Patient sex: M
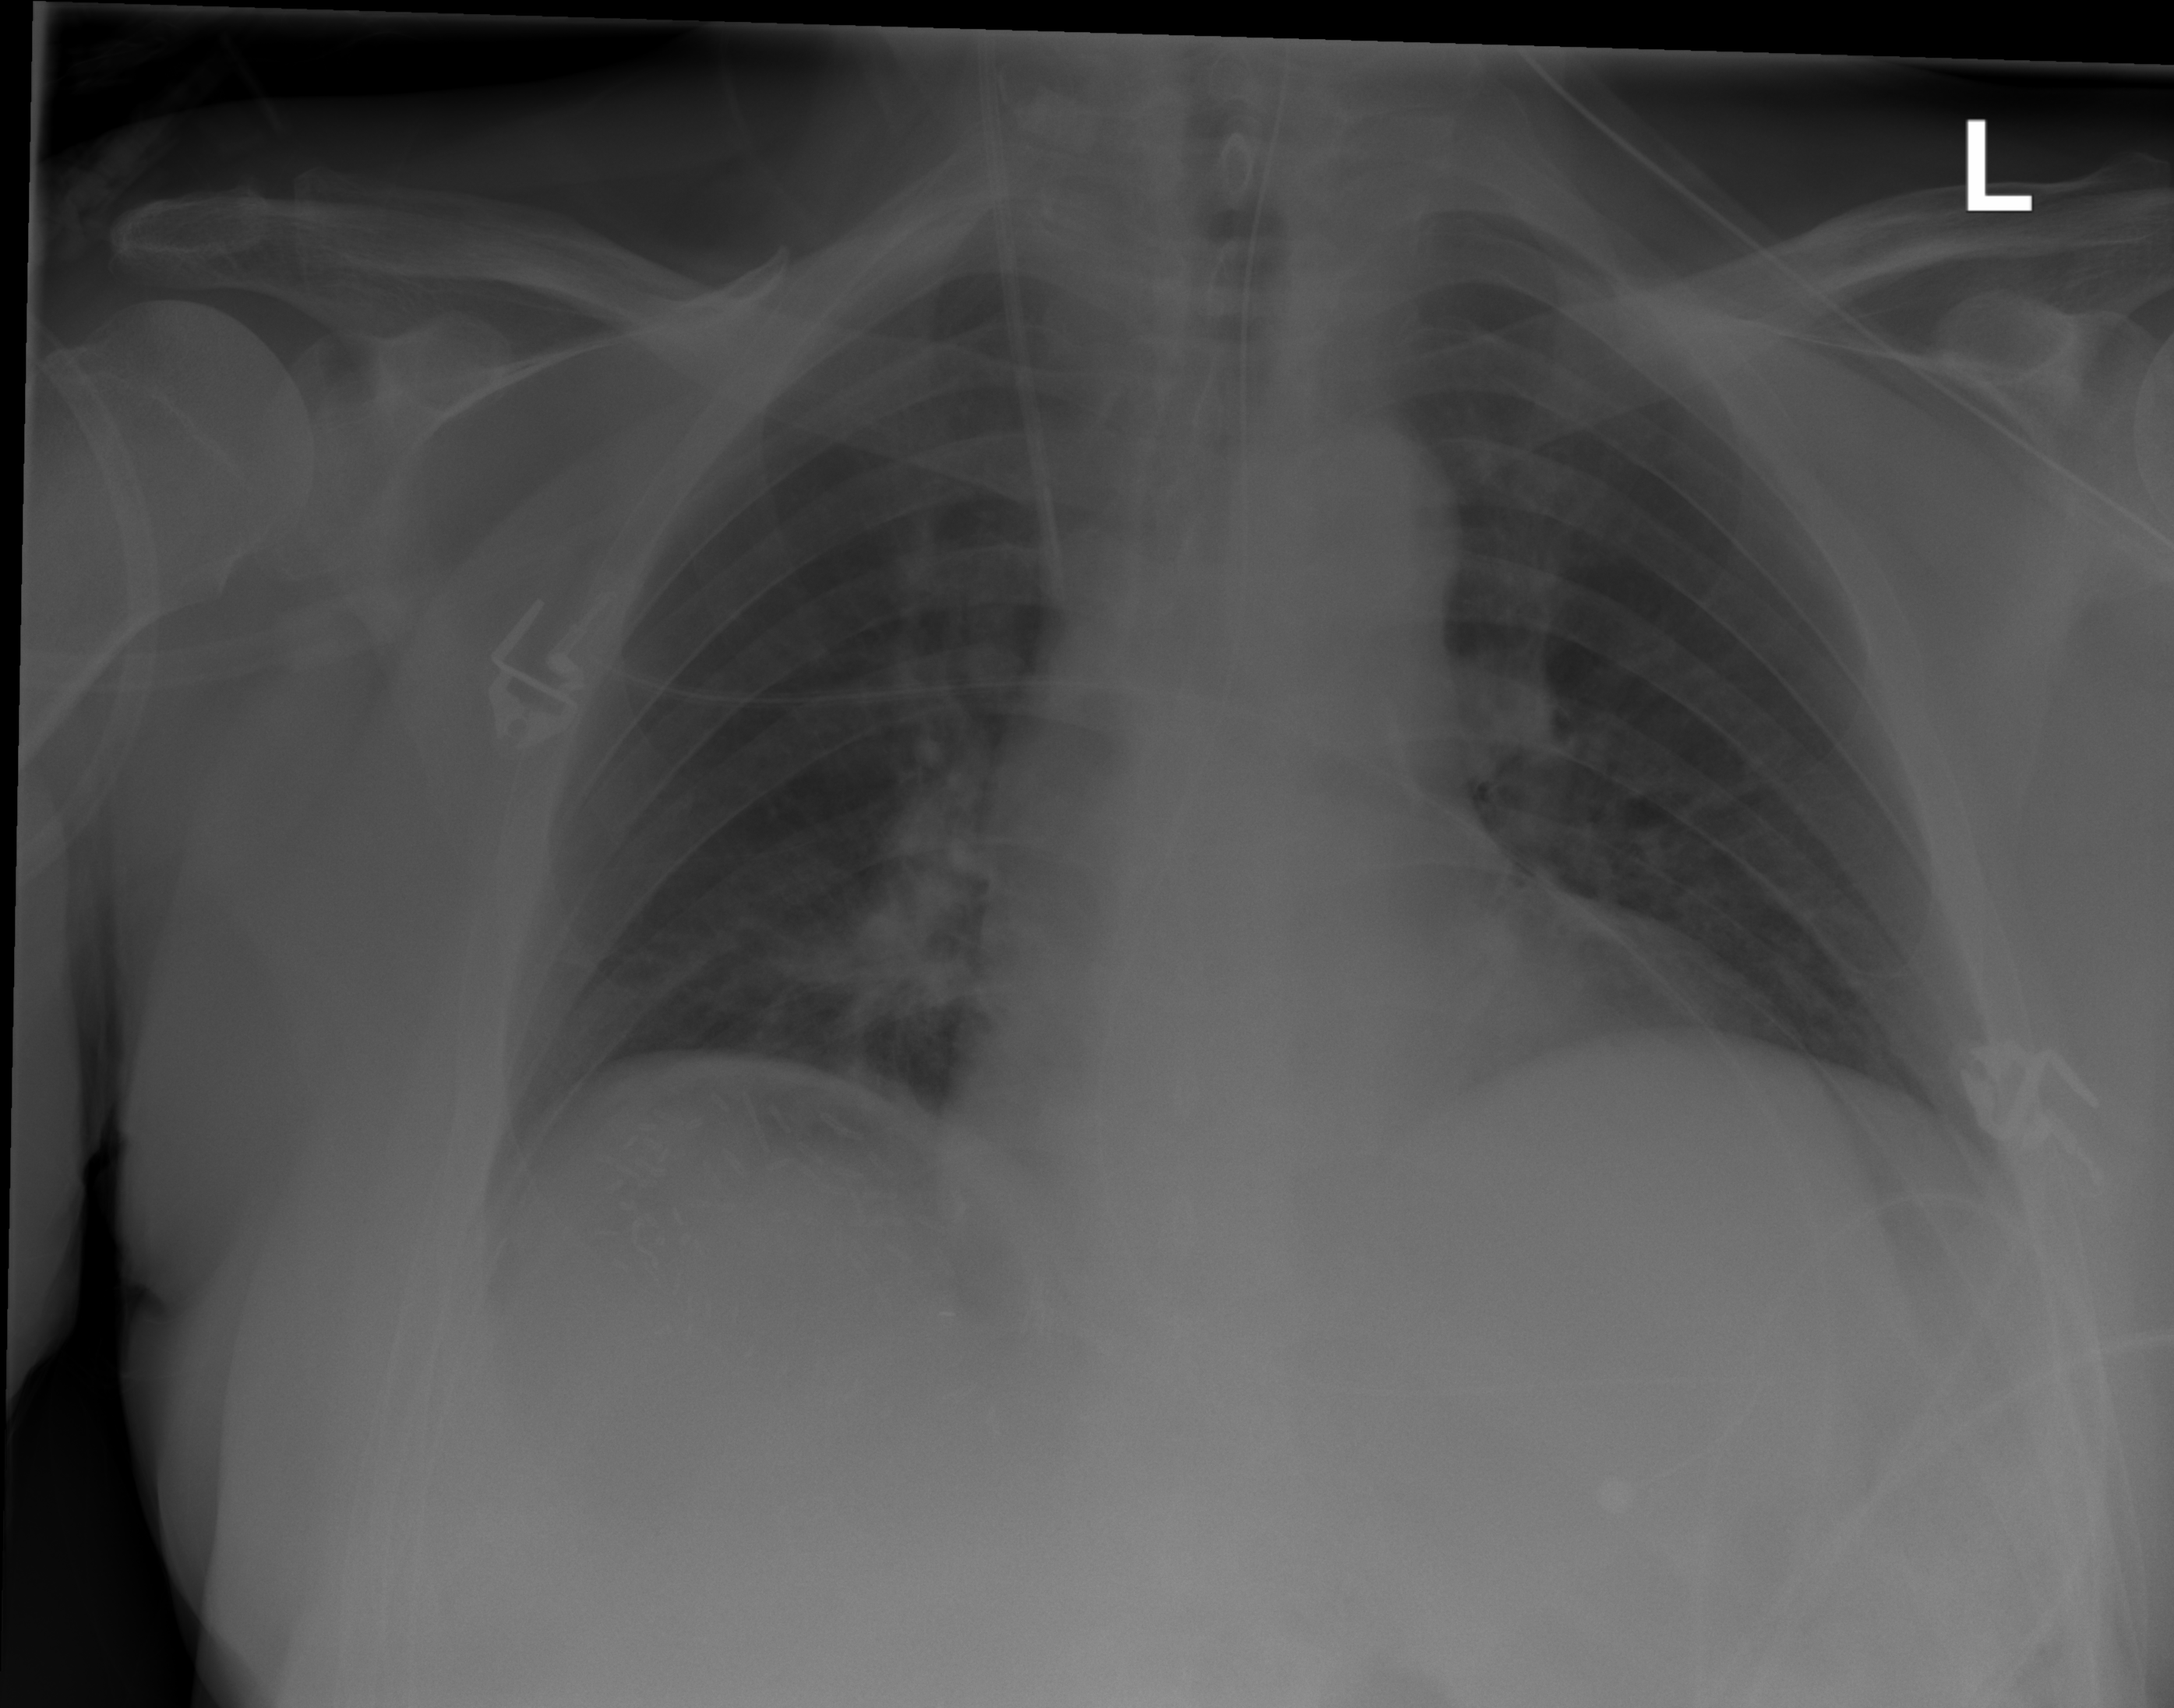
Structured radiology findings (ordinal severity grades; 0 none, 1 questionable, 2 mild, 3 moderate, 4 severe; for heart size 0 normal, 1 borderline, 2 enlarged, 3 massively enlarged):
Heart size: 2
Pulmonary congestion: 2
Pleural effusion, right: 0
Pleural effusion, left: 0
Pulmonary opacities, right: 0
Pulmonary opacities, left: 0
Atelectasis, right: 0
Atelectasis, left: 0